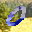
Label: 0